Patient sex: M
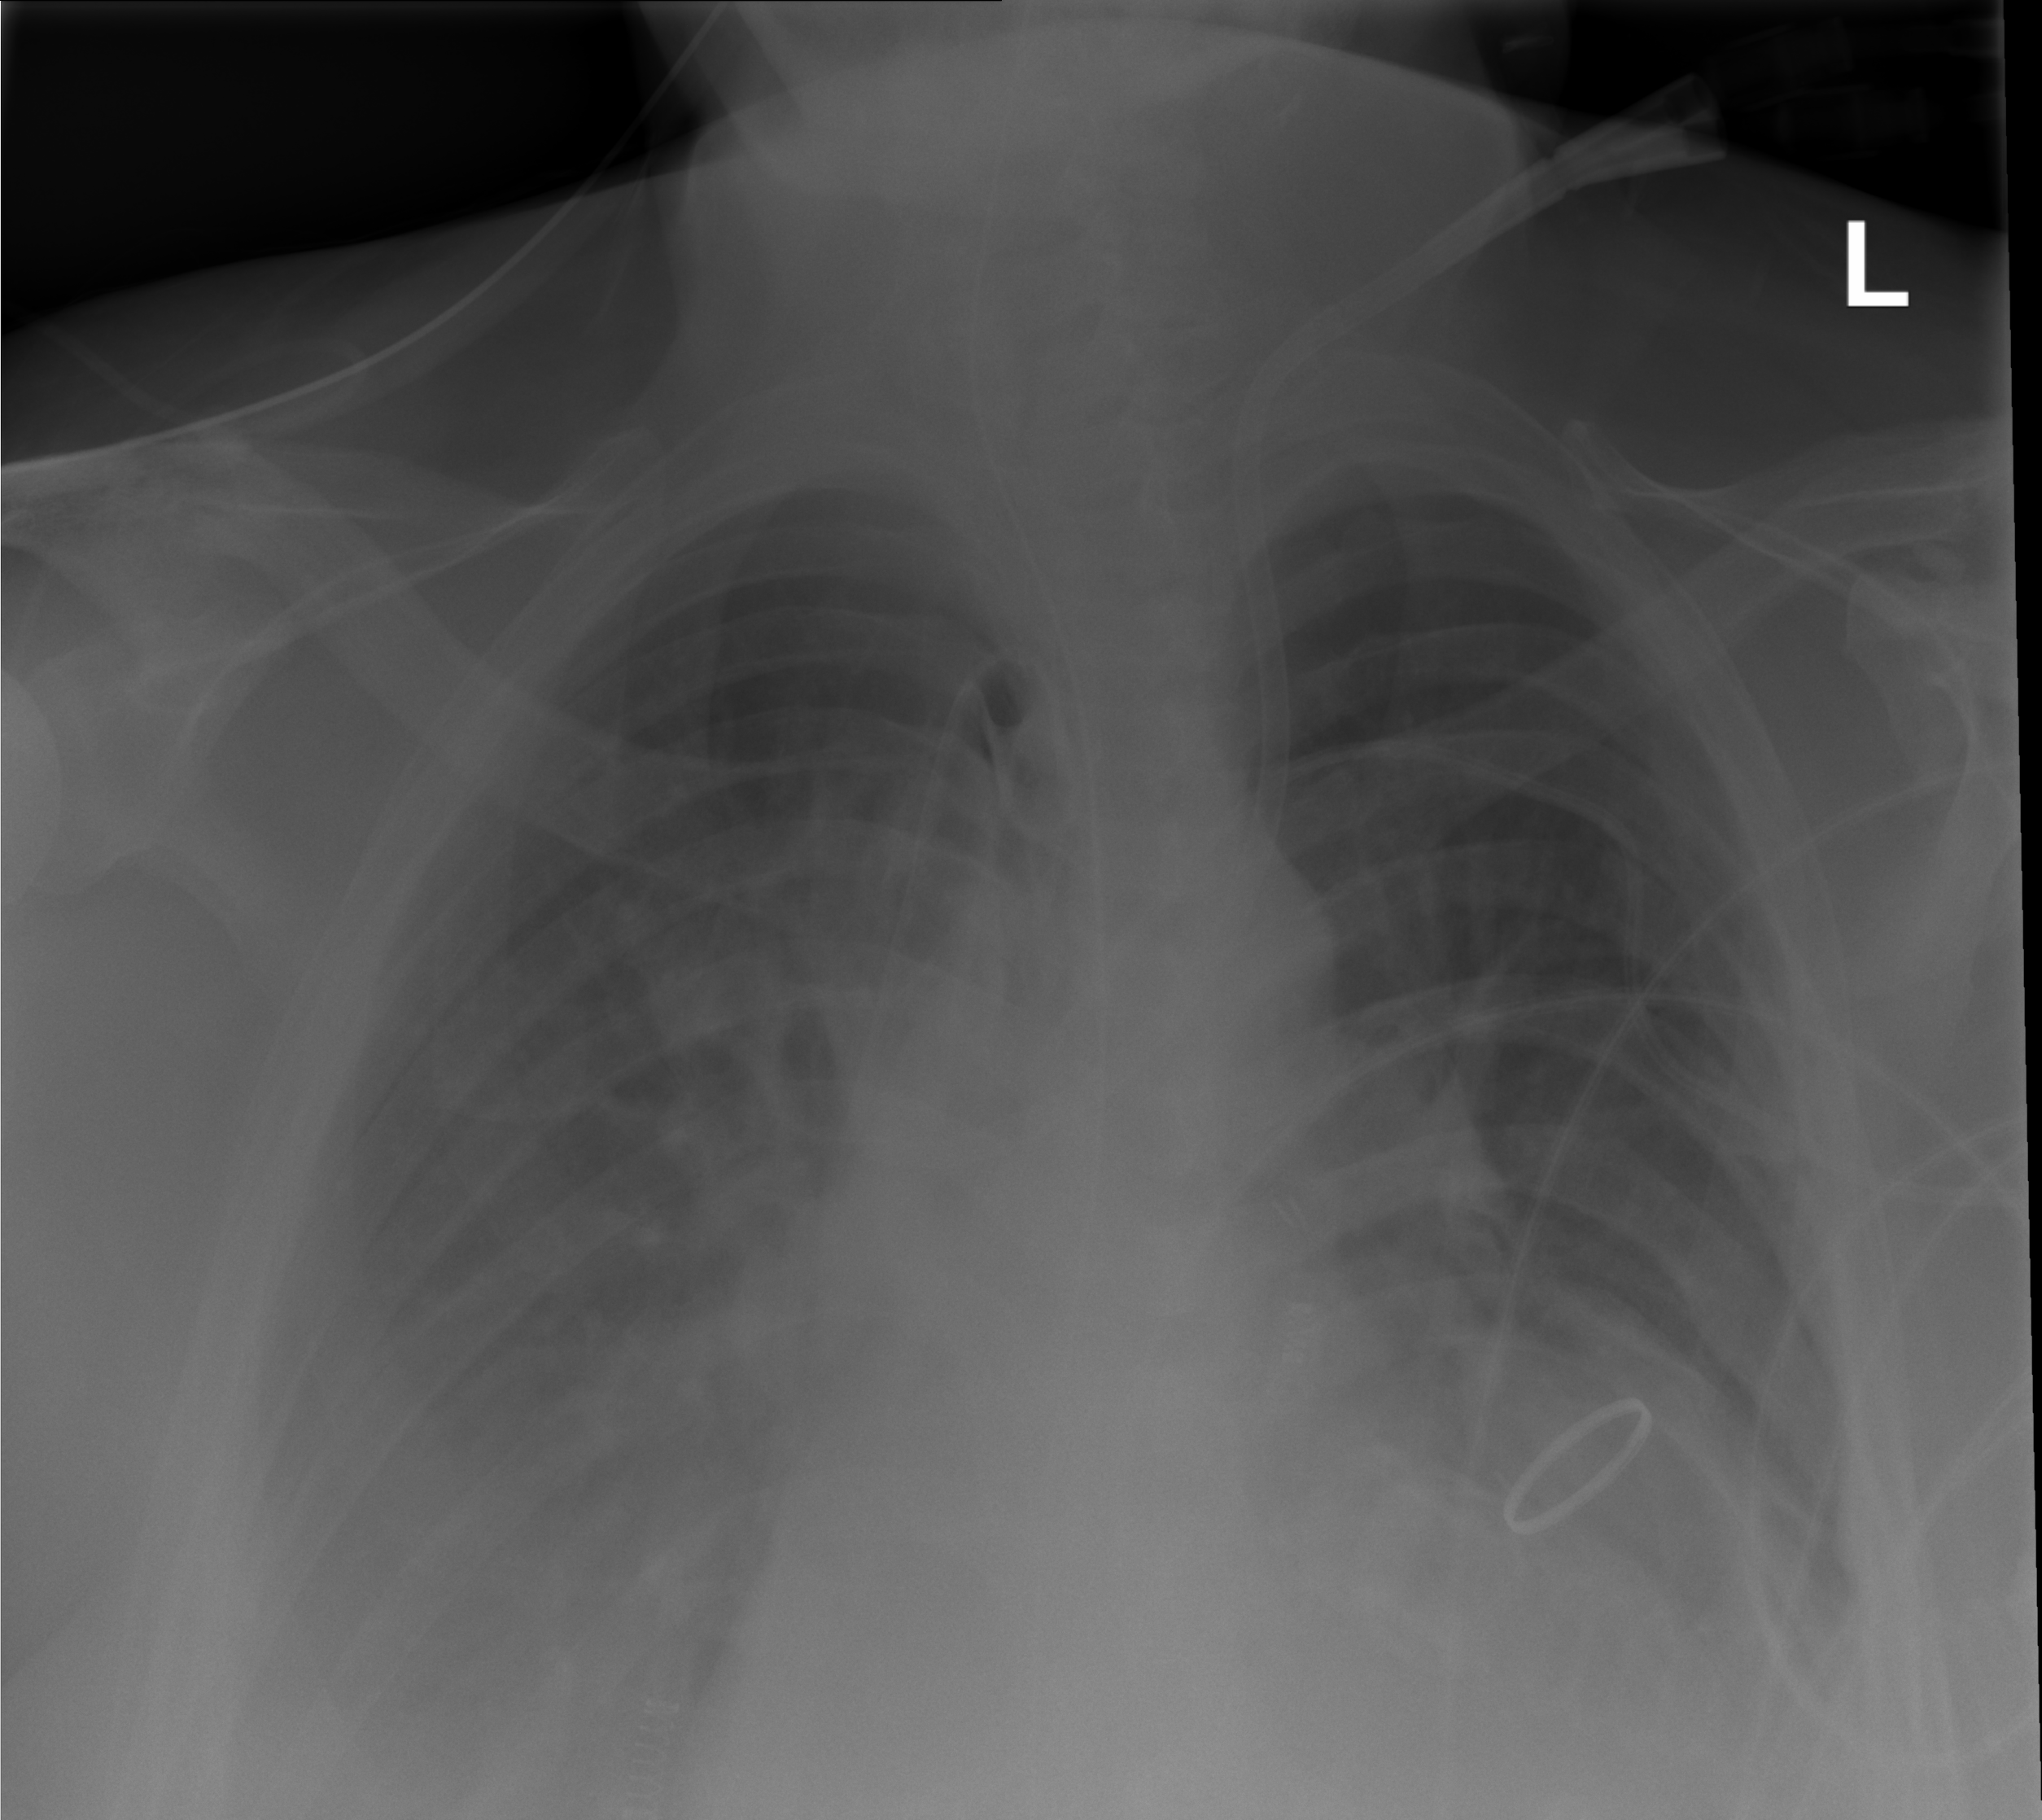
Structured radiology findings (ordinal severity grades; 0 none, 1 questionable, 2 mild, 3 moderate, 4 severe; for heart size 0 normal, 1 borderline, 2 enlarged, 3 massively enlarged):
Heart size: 2
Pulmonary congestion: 2
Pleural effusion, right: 3
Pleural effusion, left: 3
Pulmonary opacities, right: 1
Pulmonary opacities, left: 1
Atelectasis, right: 3
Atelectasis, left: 3